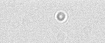
Label: camera_spot